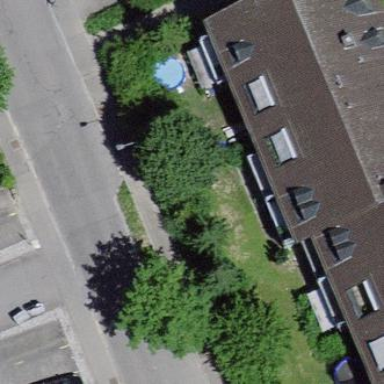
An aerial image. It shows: Gabled roof on building that houses apartments.